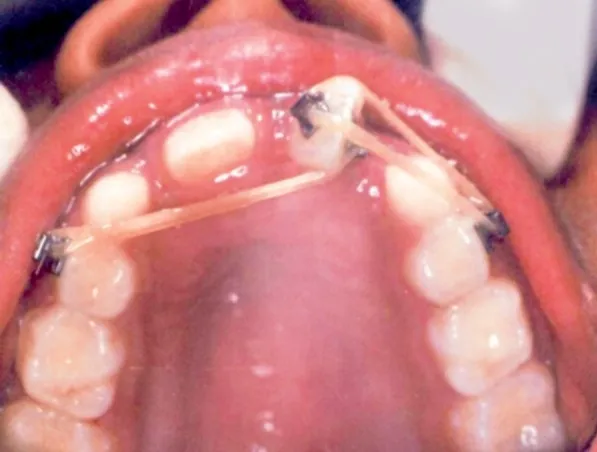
Elastic bands placed for derotation.
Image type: medical_photograph (oral_photograph)